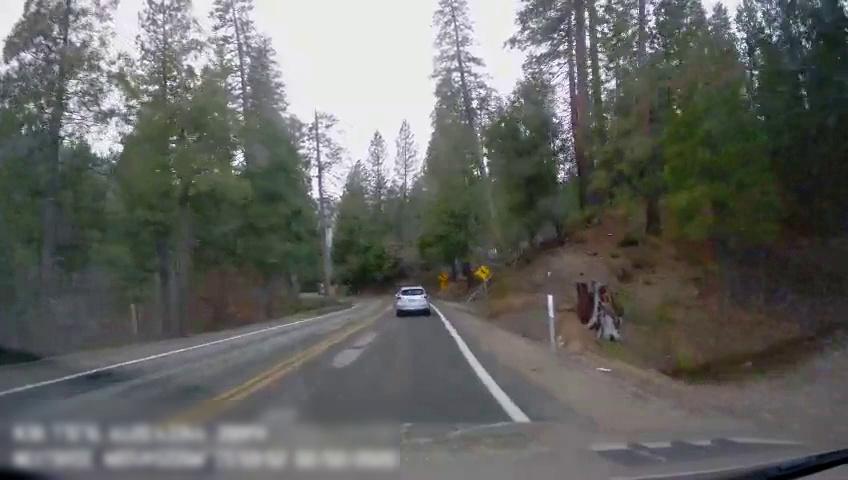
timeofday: Day
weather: Cloudy
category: Drivable Space
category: Vehicles | SUV
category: Lanes | Alternate Lane
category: Lanes | Current Lane
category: Lanes | Opposite Lane
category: Lanes | Opposite Lane
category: Traffic | Signs